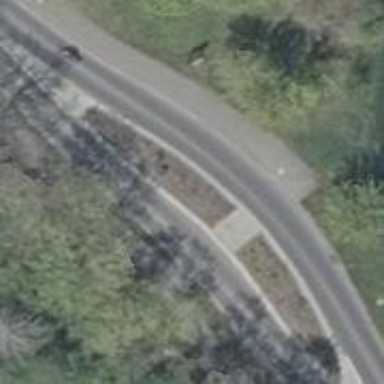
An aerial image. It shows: Uncontrolled road crossing.